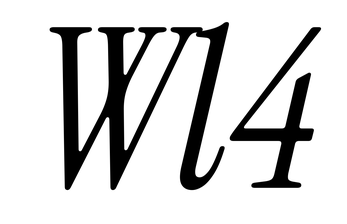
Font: InstrumentSerif-Italic